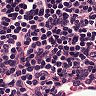
Metastatic tissue present: no